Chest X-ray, PA view. Patient: 59 years old, sex M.
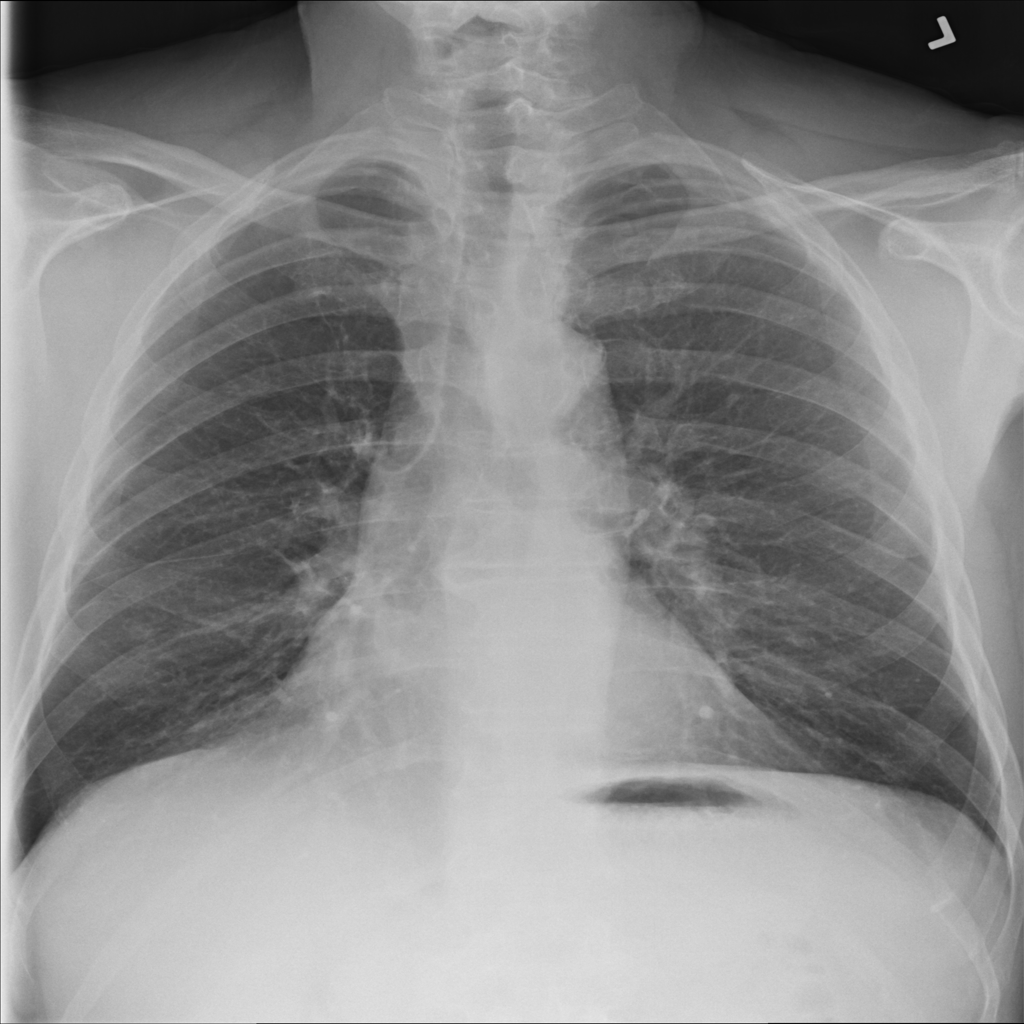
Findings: No Finding